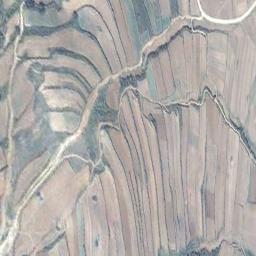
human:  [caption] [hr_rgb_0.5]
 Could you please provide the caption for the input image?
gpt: A large layer of brown and green mixed terraces with several winding narrow paths .

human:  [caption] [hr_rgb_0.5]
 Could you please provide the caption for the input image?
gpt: The bare terrace is next to some trees .

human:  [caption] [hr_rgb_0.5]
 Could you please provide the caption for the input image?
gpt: There is a red house in the open space between the terraces .

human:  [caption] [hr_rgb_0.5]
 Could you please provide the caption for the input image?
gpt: There are several roads on the terrace .

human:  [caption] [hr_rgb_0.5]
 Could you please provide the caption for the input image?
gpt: There are rivers go across the terraces .